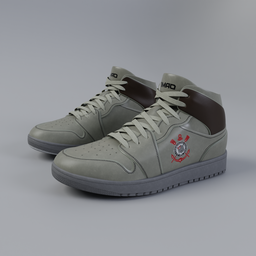
Label: people